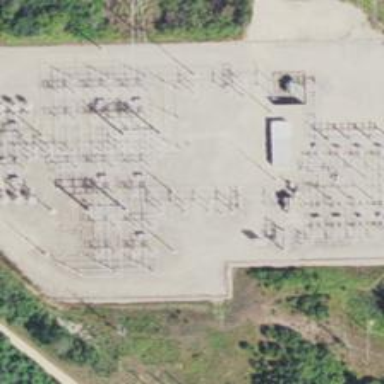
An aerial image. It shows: Switch for power supply.